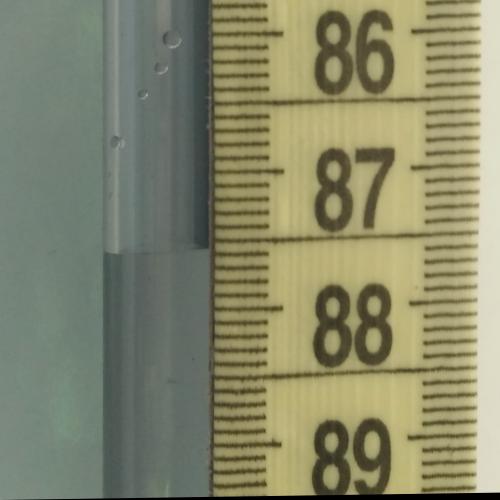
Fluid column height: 87.6 cm